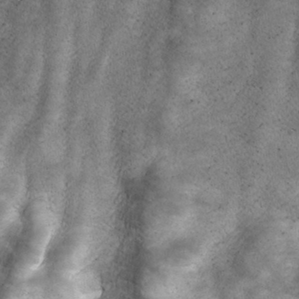
Label: non_frost